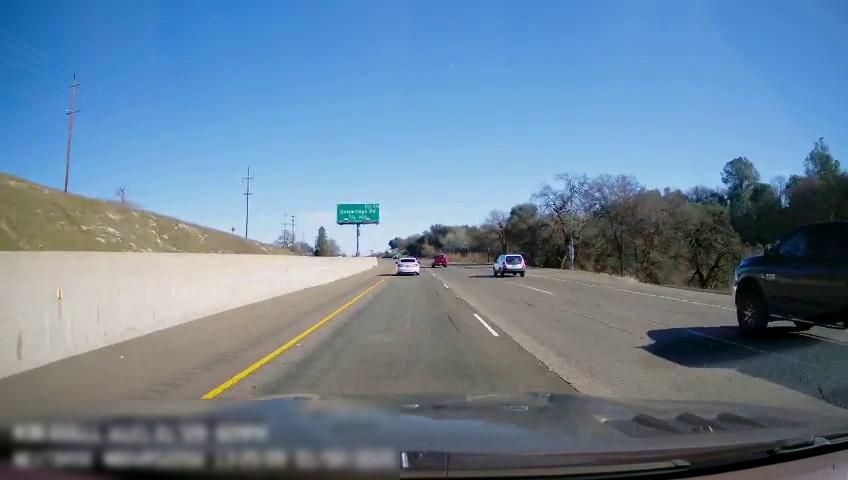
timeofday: Day
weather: Sunny
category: Drivable Space
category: Vehicles | Truck
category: Vehicles | Car
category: Vehicles | SUV
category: Vehicles | Truck
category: Lanes | Current Lane
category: Lanes | Current Lane
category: Lanes | Alternate Lane
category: Lanes | Alternate Lane
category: Traffic | Signs